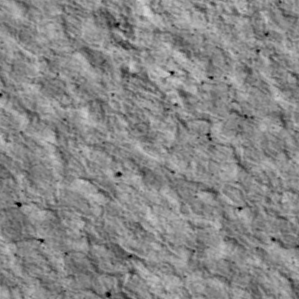
Label: non_frost